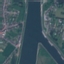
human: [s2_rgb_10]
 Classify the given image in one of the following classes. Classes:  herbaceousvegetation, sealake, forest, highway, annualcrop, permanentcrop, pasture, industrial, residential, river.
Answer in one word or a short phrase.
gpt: River